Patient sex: M
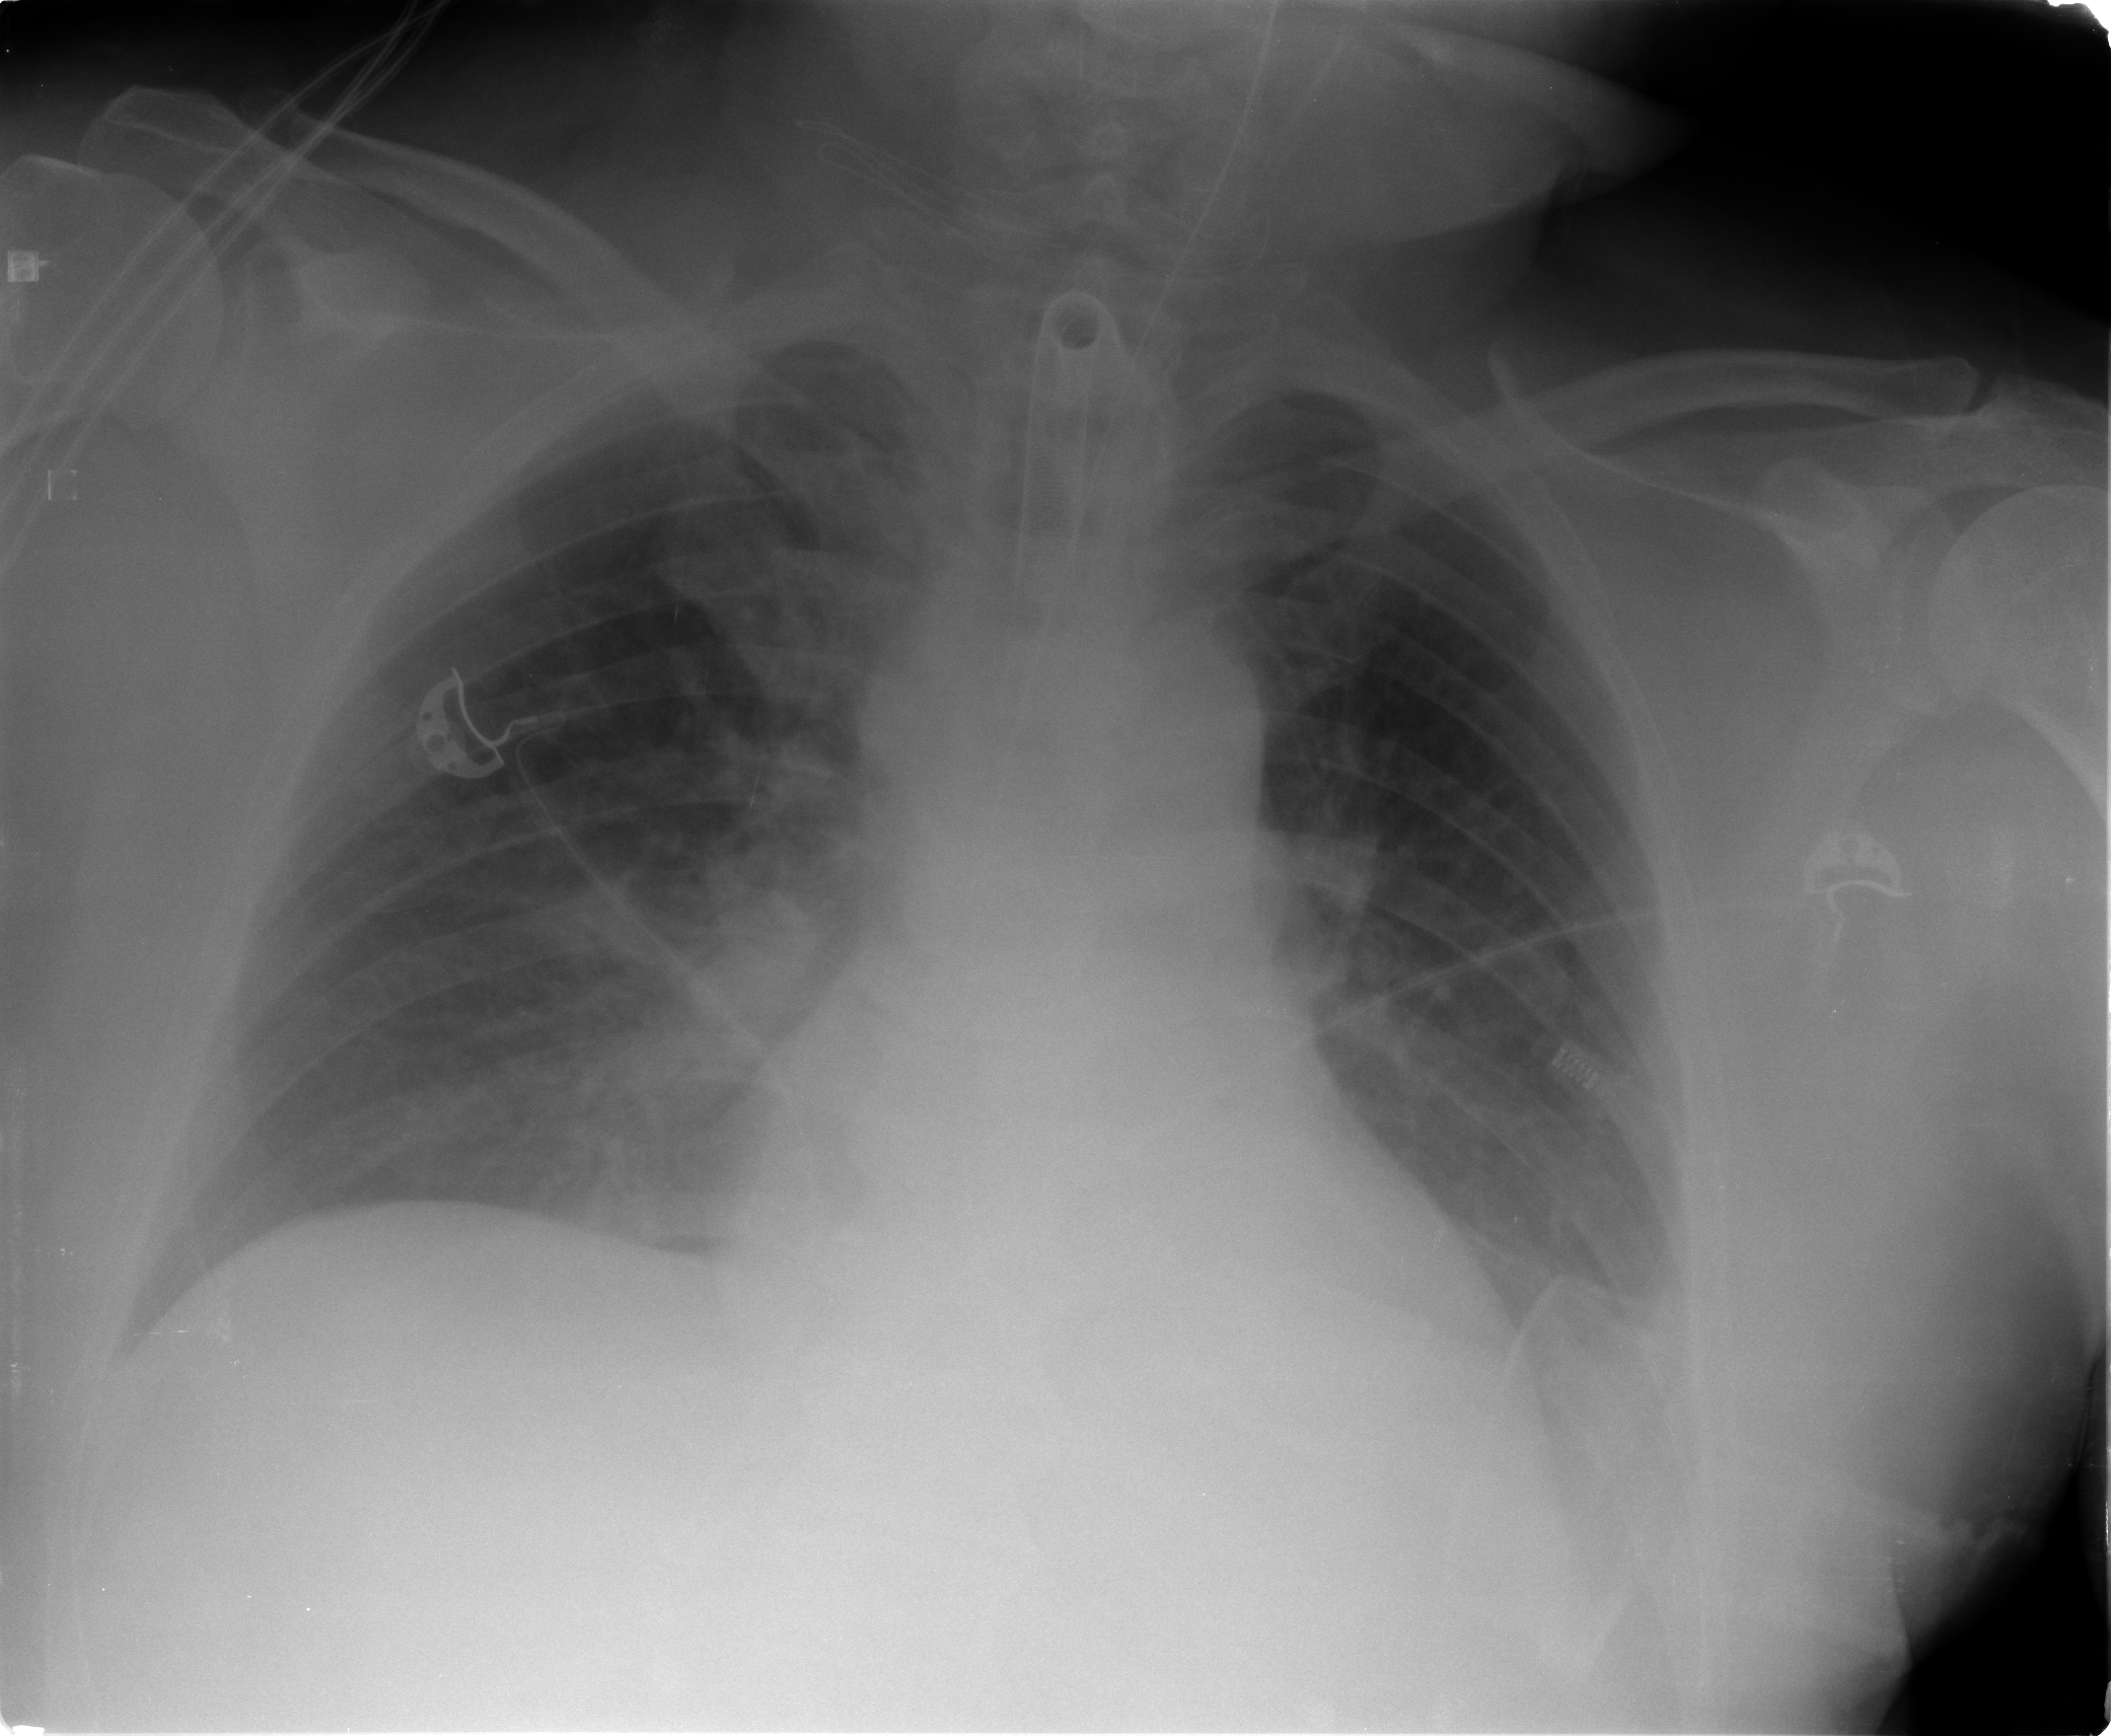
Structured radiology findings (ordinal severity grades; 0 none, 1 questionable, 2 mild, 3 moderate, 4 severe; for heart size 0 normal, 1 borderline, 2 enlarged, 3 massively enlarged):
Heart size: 0
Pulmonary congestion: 2
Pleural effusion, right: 0
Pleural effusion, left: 0
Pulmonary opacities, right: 0
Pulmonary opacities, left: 0
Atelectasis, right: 0
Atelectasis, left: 0